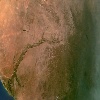
Label: land